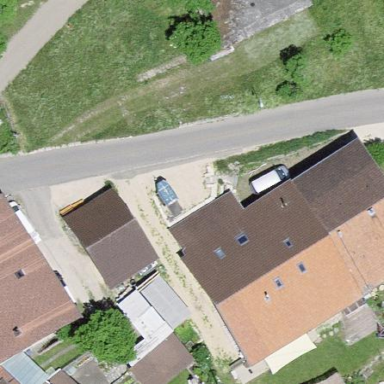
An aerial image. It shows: Farm building.